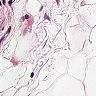
Metastatic tissue present: no